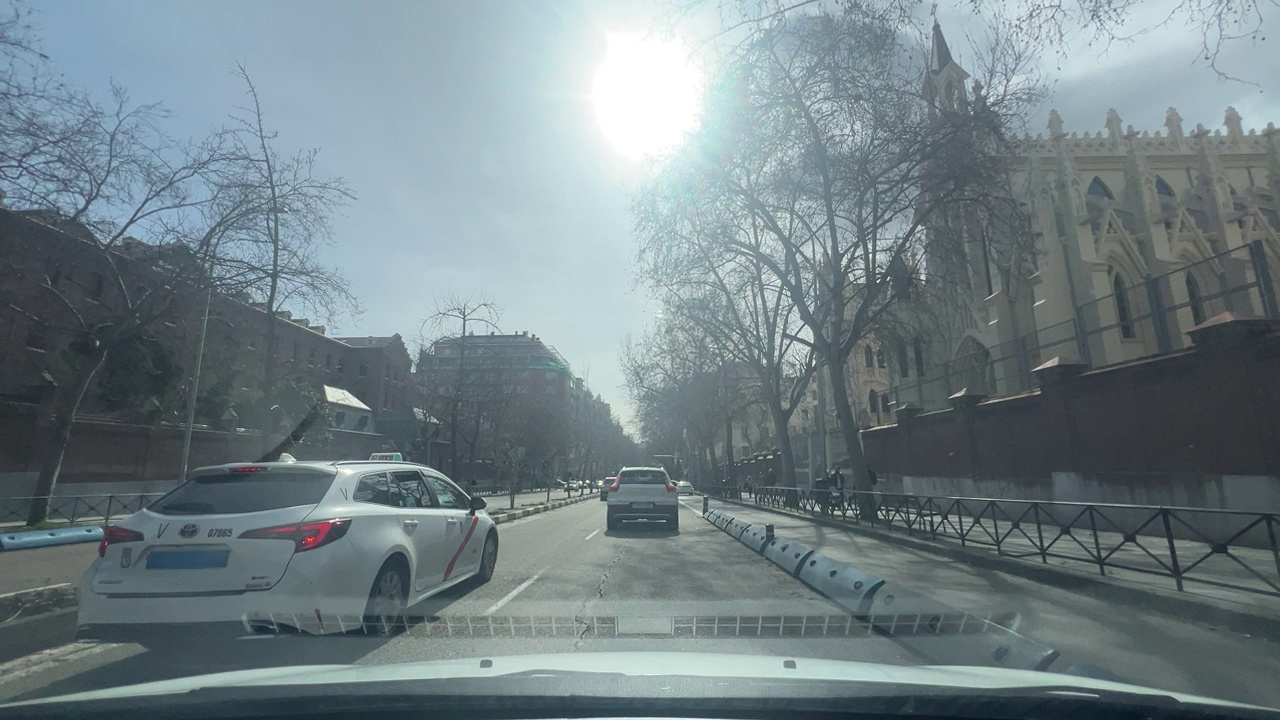
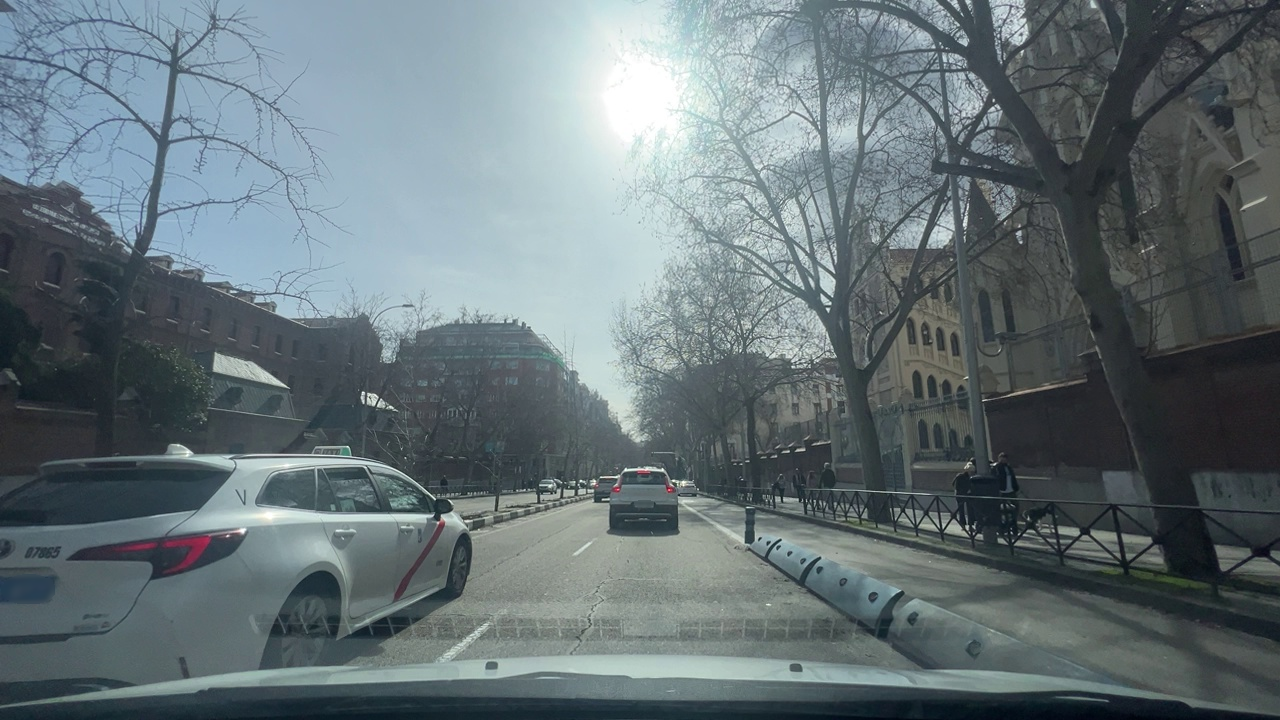
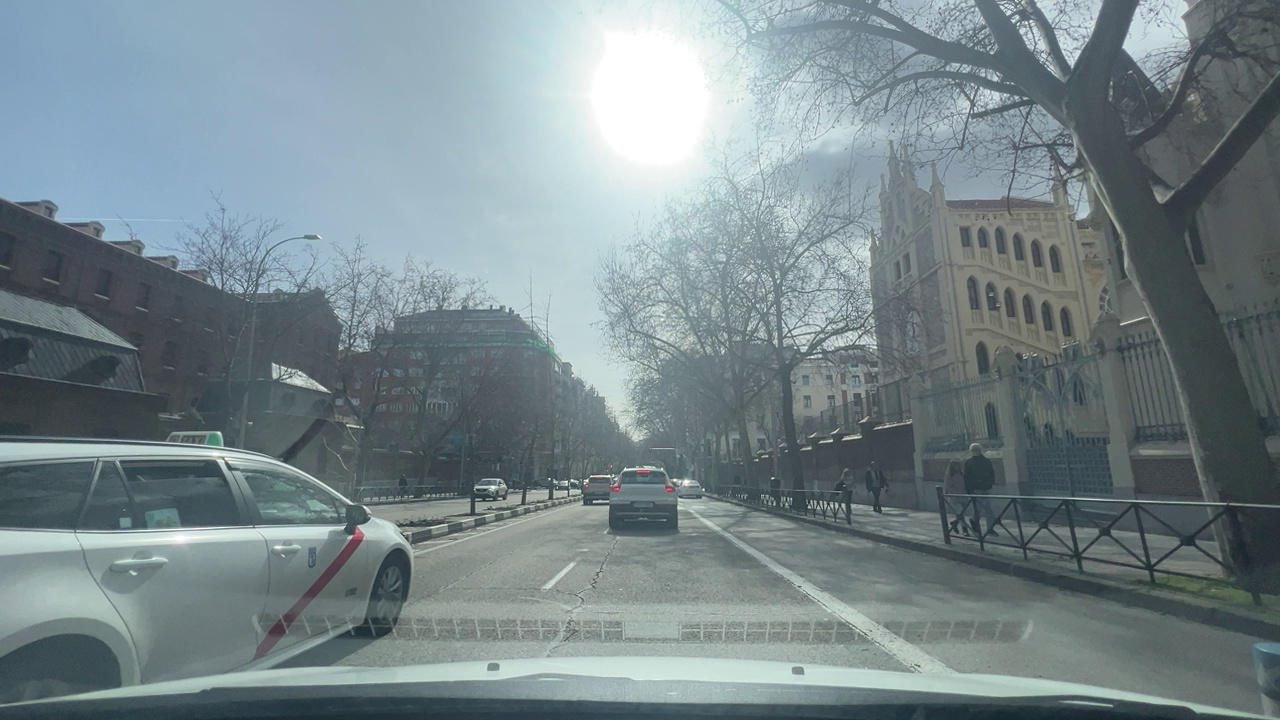
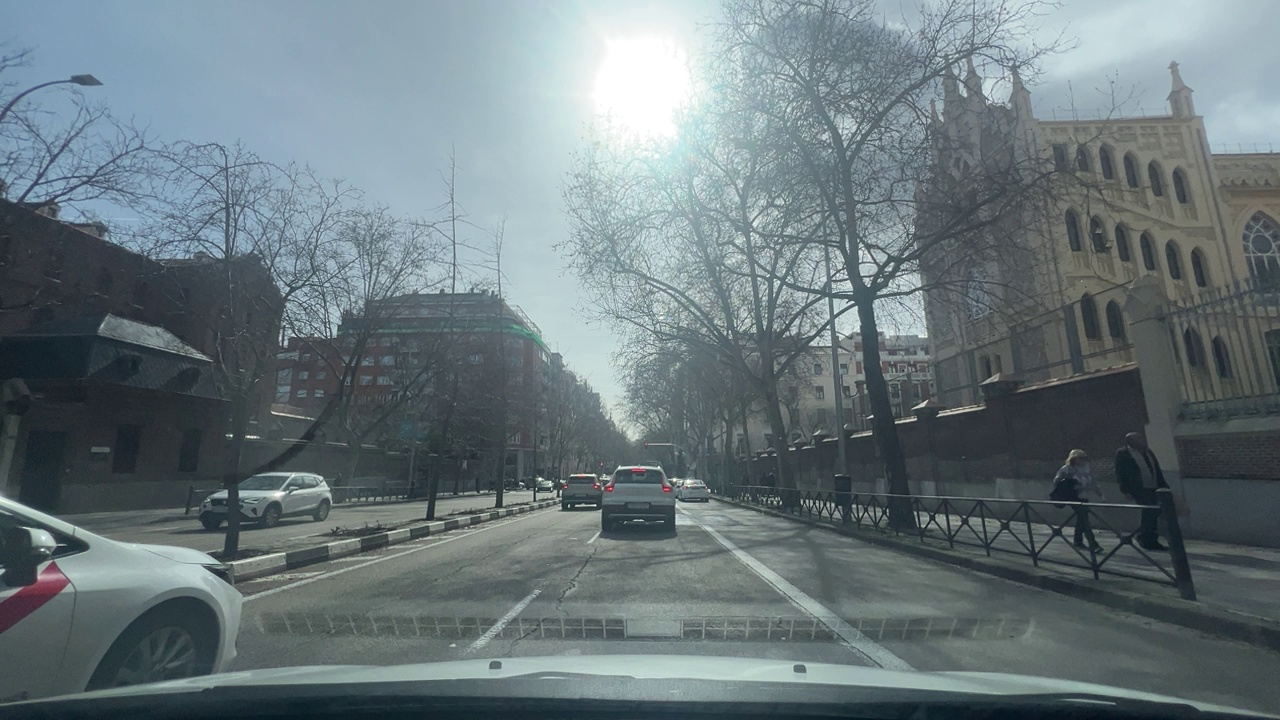
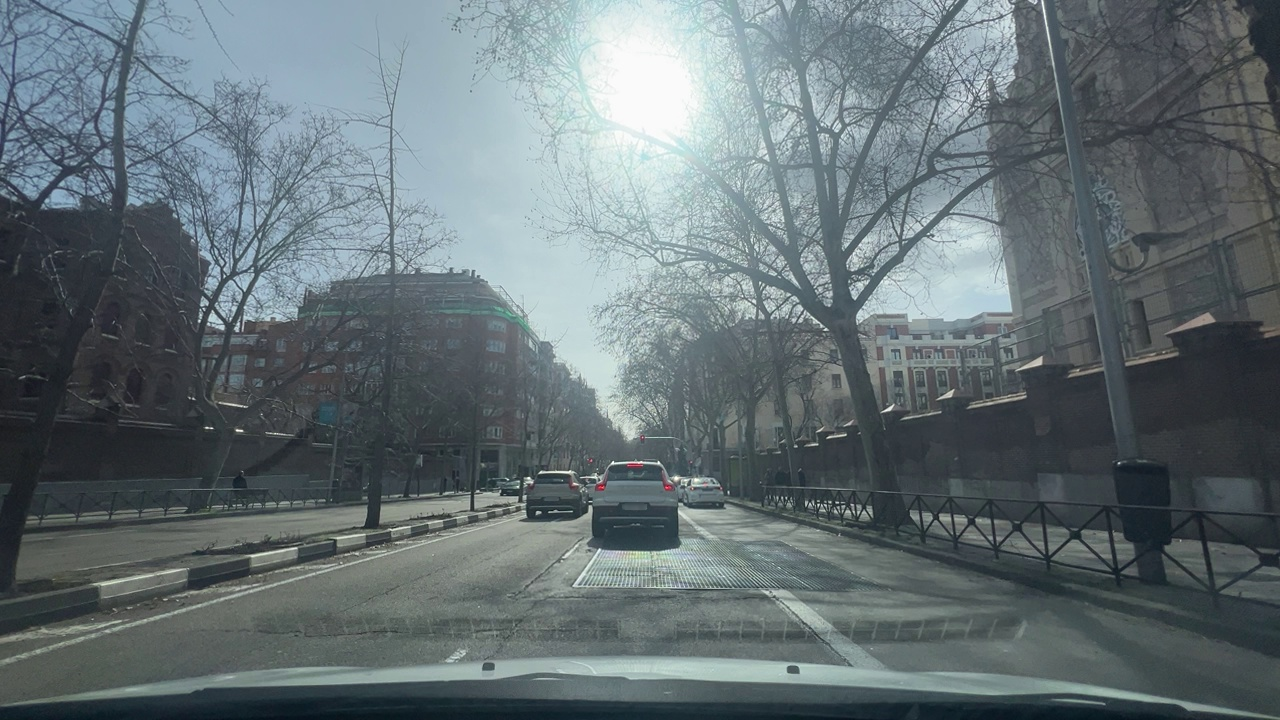
Situation: Leading braking
Question: Is there a vehicle directly ahead in the ego lane with brake lights on?
Answer: Yes
Reasoning: The vehicle ahead of the ego vehicle shows active red lights signalling braking

Situation: Leading braking
Question: Is the distance between the ego vehicle and the vehicle ahead decreasing?
Answer: Yes
Reasoning: As the front vehicle is stopped¡, the distance between the ego vehicle and it decreases.

Situation: Leading braking
Question: Is either the ego vehicle or the leading vehicle stationary?
Answer: Yes
Reasoning: The leading vehicle is stationary

Situation: Leading braking
Question: Is the ego vehicle decelerating due to dense traffic or congestion ahead?
Answer: Yes
Reasoning: There are multilple vehicles ahead of the ego vehicle showcasing a congestion ahead